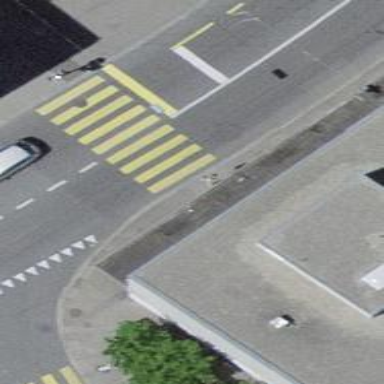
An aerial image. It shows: Road crossing with traffic signals.